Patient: sex M, age 56
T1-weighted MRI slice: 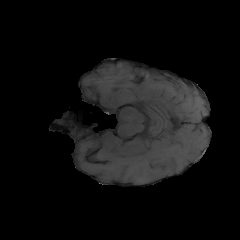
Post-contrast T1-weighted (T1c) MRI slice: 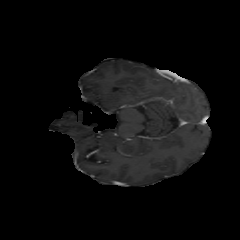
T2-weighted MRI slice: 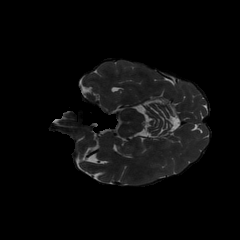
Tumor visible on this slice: no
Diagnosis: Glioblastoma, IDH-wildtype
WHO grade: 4